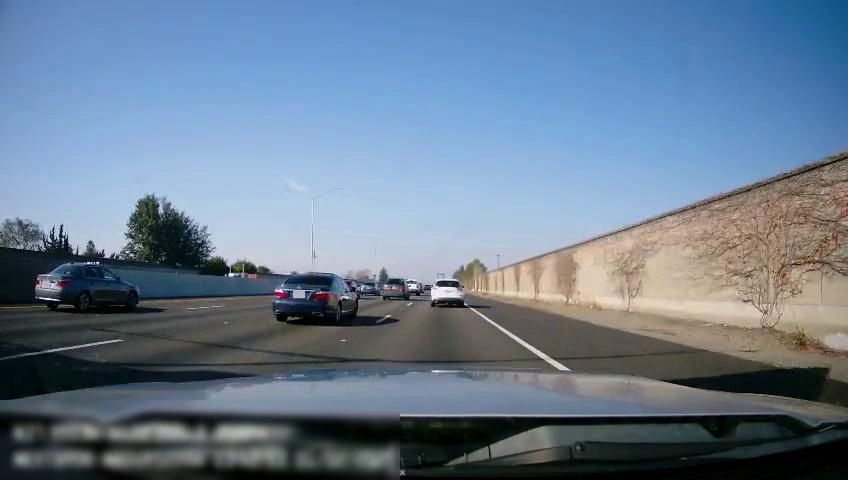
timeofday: Day
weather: Sunny
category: Drivable Space
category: Vehicles | Truck
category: Vehicles | SUV
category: Vehicles | Car
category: Vehicles | Car
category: Vehicles | Car
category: Vehicles | SUV
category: Vehicles | Car
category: Vehicles | Truck
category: Lanes | Current Lane
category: Lanes | Current Lane
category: Lanes | Alternate Lane
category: Lanes | Alternate Lane
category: Lanes | Alternate Lane